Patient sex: M
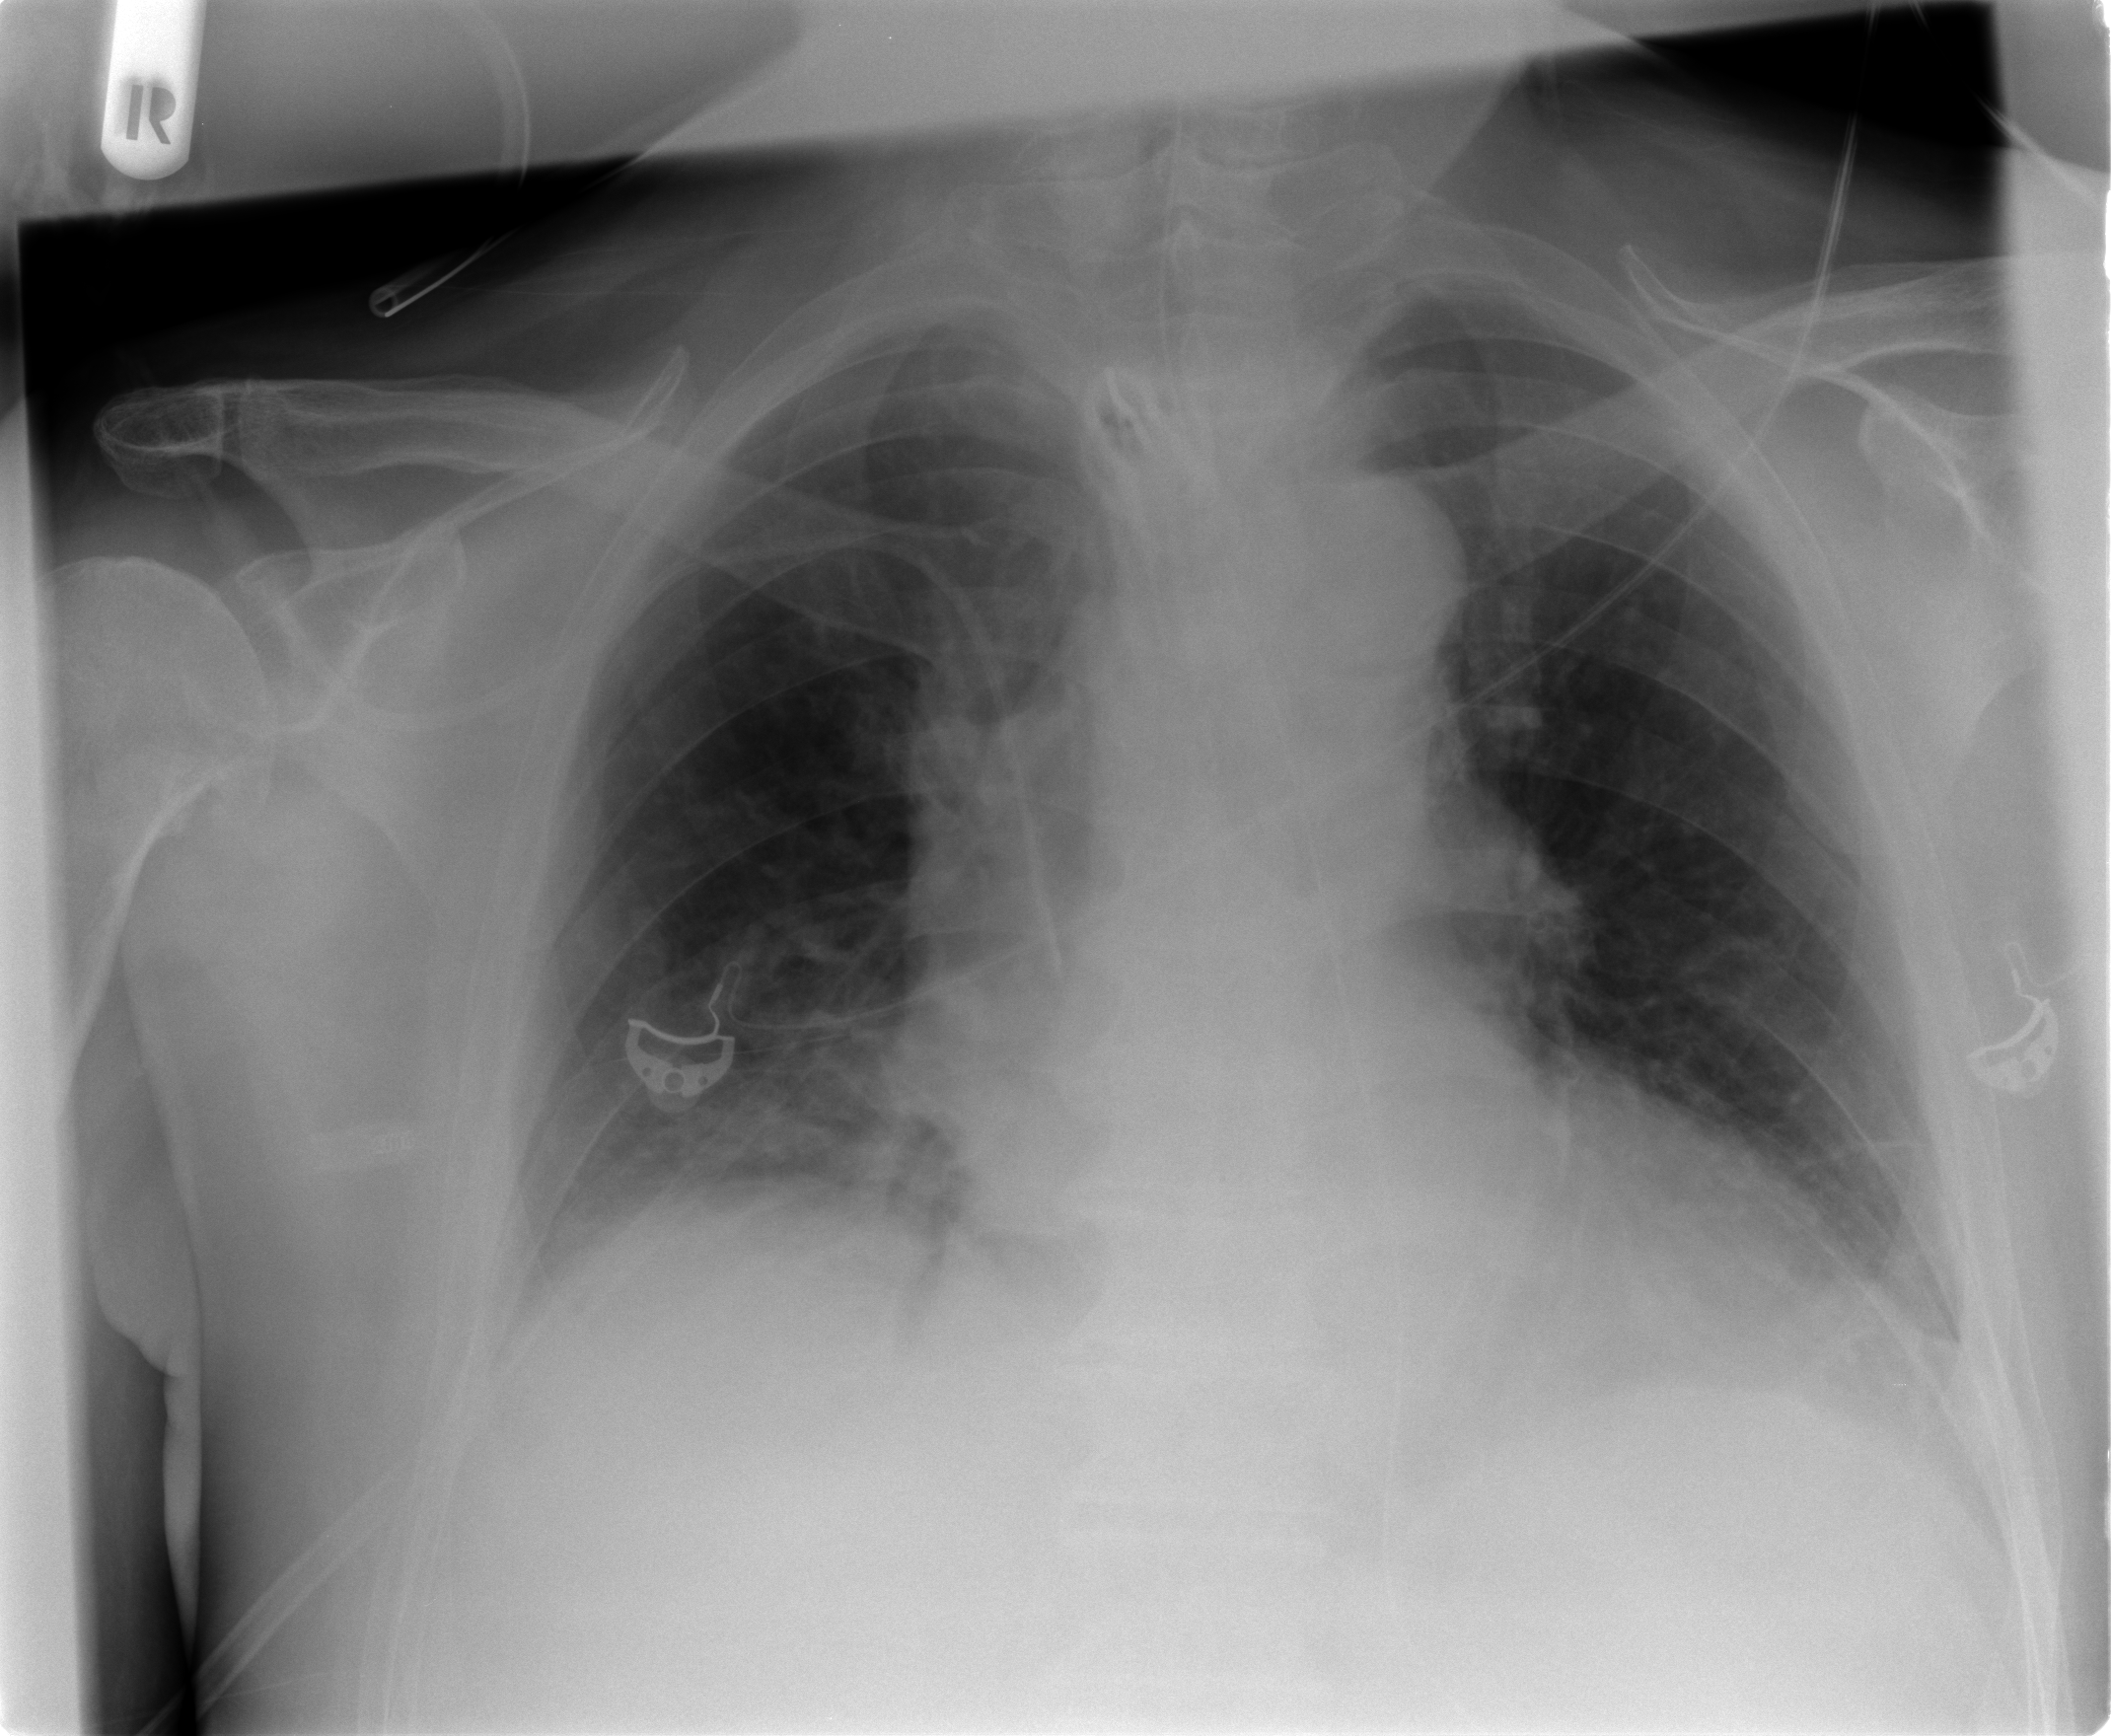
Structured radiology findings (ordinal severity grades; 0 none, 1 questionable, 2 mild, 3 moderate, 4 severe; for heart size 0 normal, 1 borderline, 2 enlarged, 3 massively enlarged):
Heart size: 0
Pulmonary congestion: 0
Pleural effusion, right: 0
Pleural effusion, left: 0
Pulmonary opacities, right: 1
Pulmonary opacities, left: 1
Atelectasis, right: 2
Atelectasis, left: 2